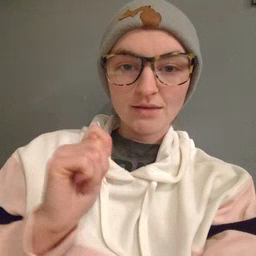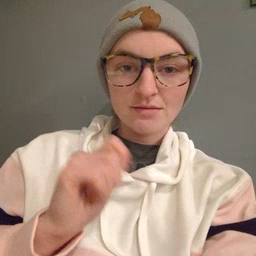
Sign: potty